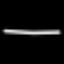
Label: line